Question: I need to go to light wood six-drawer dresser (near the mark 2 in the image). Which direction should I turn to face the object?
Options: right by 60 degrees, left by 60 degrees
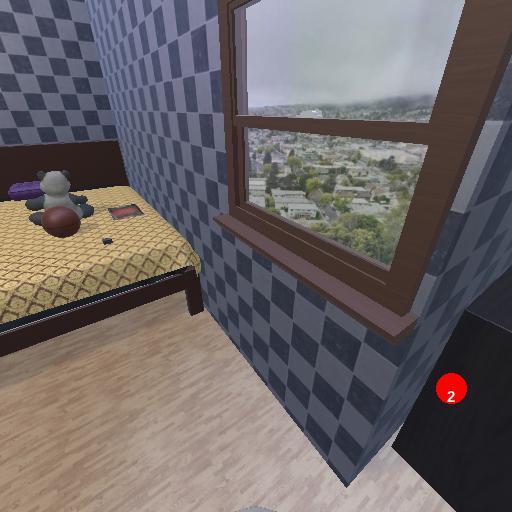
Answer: right by 60 degrees